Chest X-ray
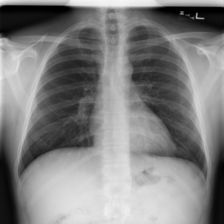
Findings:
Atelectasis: negative
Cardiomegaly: negative
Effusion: negative
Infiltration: negative
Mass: negative
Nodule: negative
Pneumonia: negative
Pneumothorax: negative
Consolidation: negative
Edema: negative
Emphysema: negative
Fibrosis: negative
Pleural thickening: negative
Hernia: negative